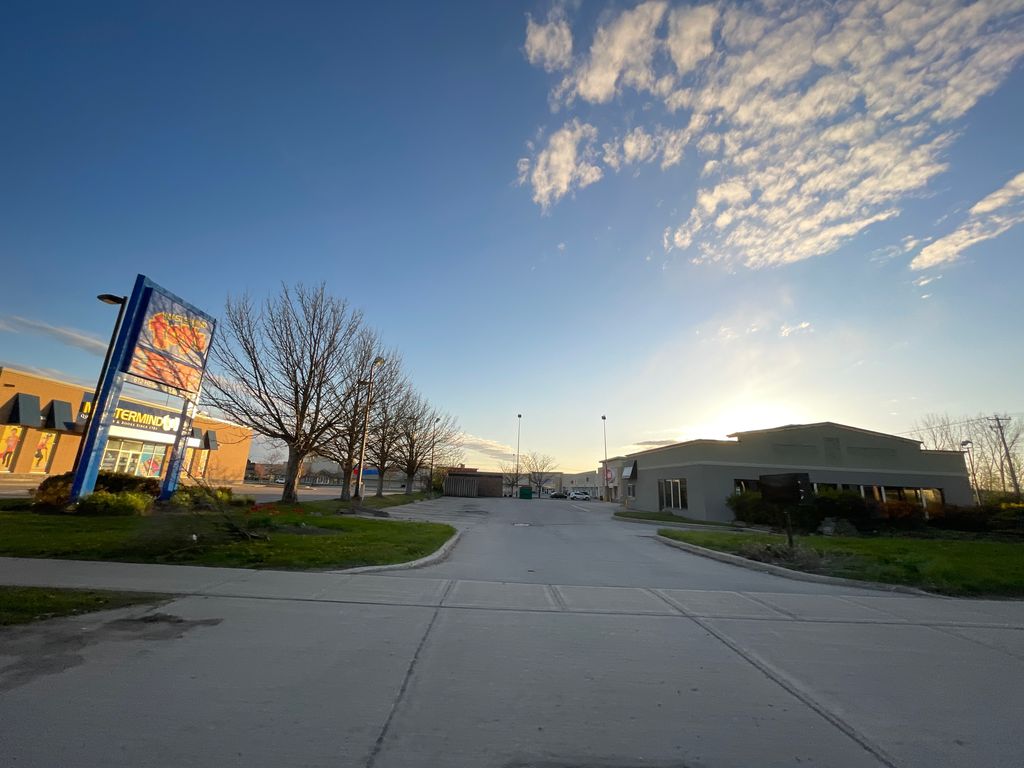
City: kitchener-waterloo